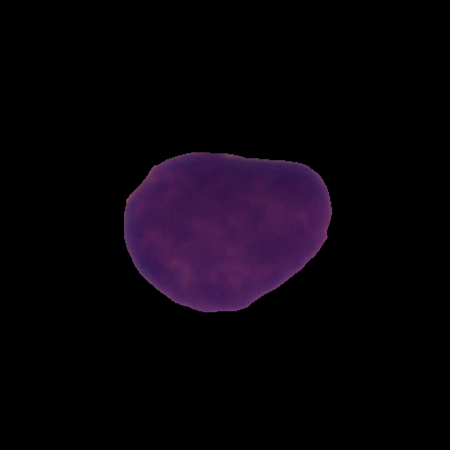
Label: healthy